Field crop: maize
Growth stage: 1
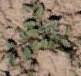
Species: convolvulus